Aerial crown-view tile of a tropical tree (Barro Colorado Island, Panama), acquired 20250414:
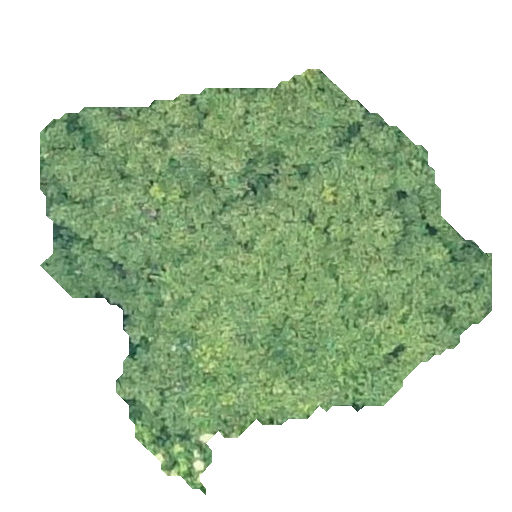
Species: Tachigali panamensis
GBIF accepted scientific name: Tachigali panamensis
Crown area: 176.689 m²